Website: crate-barrel
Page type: receipt
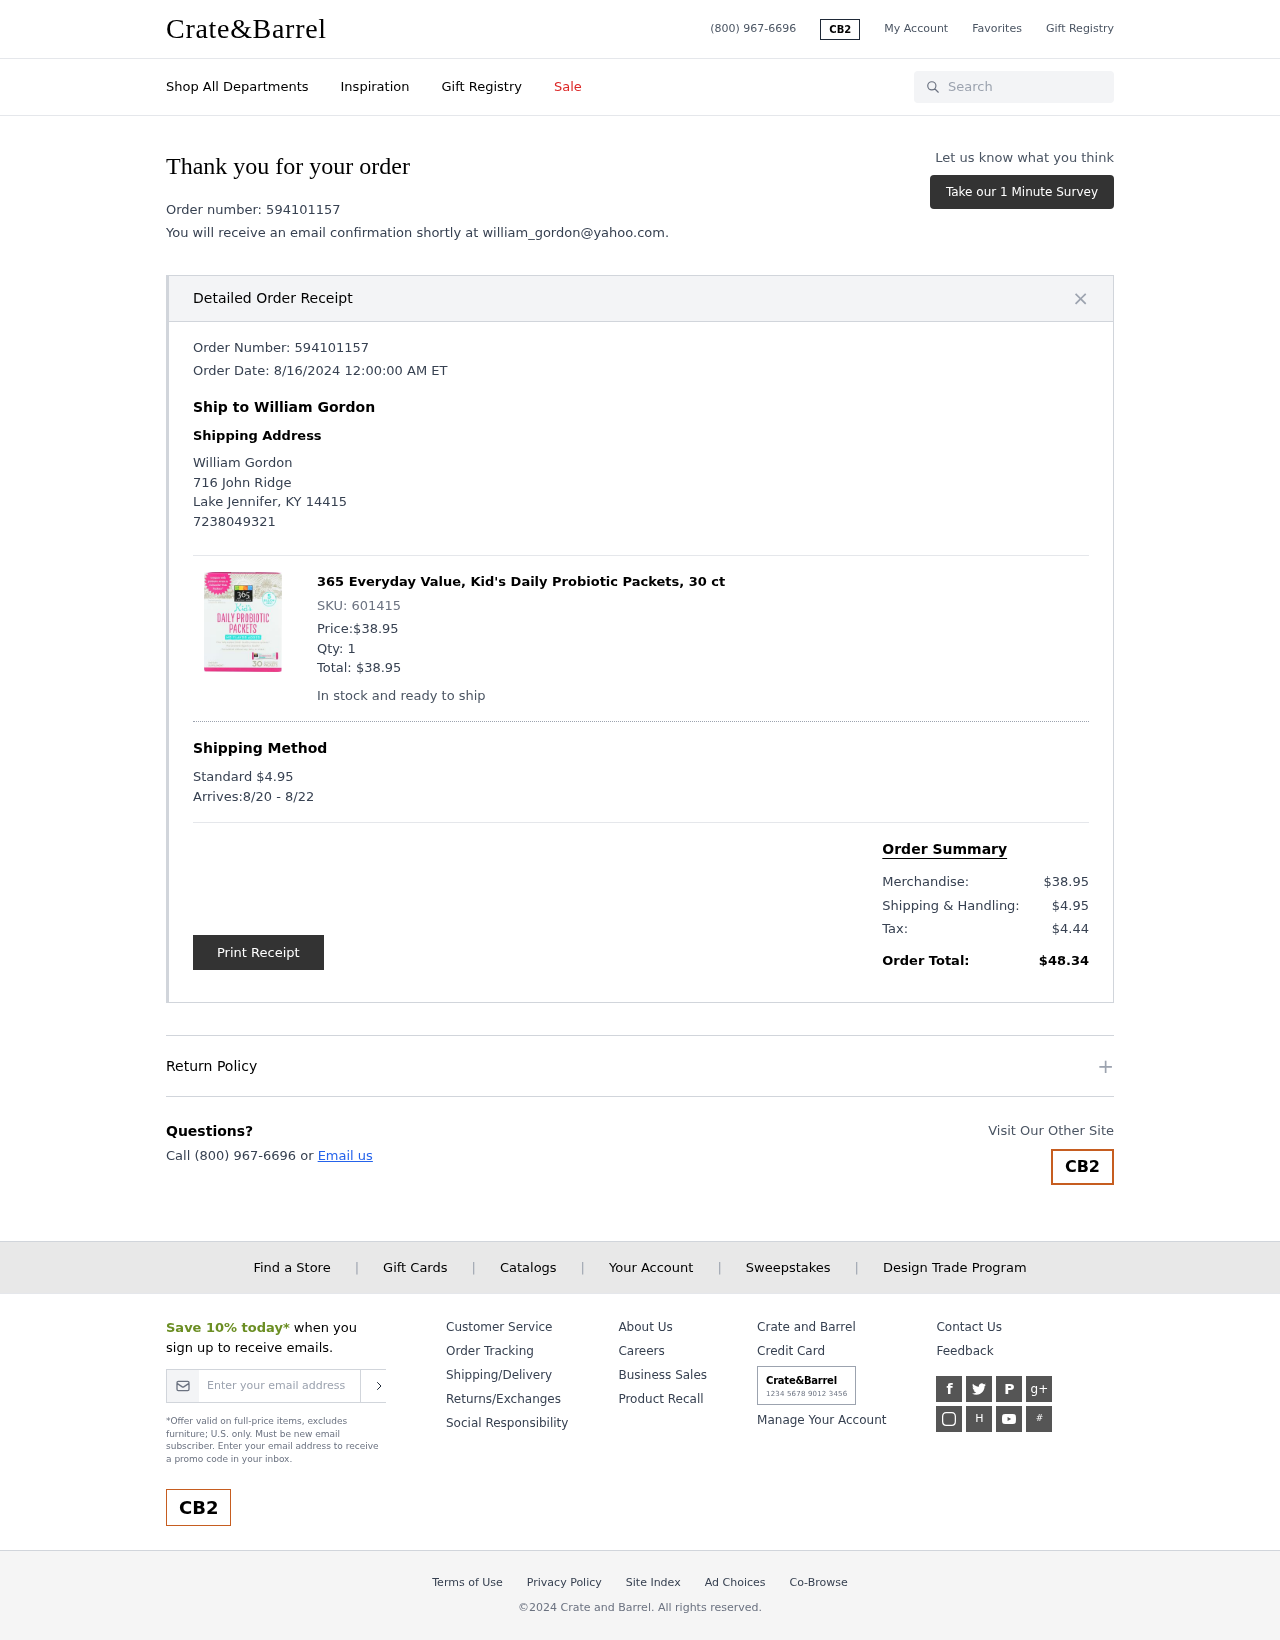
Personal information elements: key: PII_CITY
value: Lake Jennifer
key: PII_EMAIL
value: william_gordon@yahoo.com
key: PII_FULLNAME
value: William Gordon
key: PII_PHONE
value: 7238049321
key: PII_POSTCODE
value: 14415
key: PII_STATE_ABBR
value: KY
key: PII_STREET
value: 716 John Ridge
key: PII_FULLNAME2
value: William Gordon
Product elements: key: PRODUCT1_NAME
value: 365 Everyday Value, Kid's Daily Probiotic Packets, 30 ct
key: PRODUCT1_PRICE
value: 38.95
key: PRODUCT1_QUANTITY
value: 1
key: PRODUCT1_SKU
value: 601415
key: PRODUCT1_TOTAL
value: $38.95
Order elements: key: ORDER_ID
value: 594101157
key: ORDER_DATE
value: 8/16/2024 12:00:00 AM ET
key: ORDER_SHIPPING_COST
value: $4.95
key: ORDER_DELIVERY_DATE
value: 8/20 - 8/22
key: ORDER_SUBTOTAL
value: $38.95
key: ORDER_SHIPPING_COST2
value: $4.95
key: ORDER_TAX
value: $4.44
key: ORDER_TOTAL
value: $48.34
Search elements: key: HEADER_SEARCH
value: Search